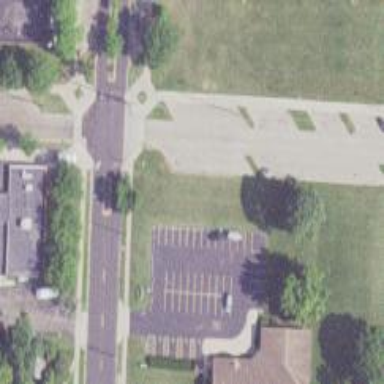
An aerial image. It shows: Residential road with separate sidewalk.